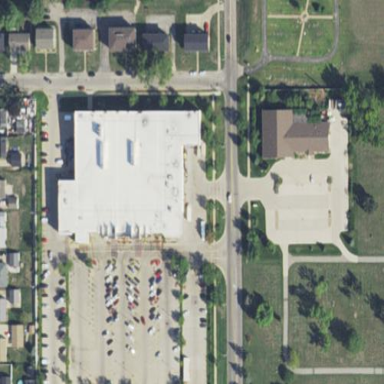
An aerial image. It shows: Retail building housing supermarket.